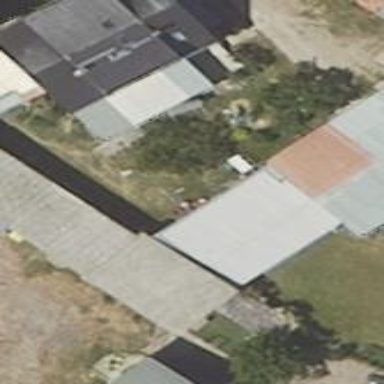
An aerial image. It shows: Shed.